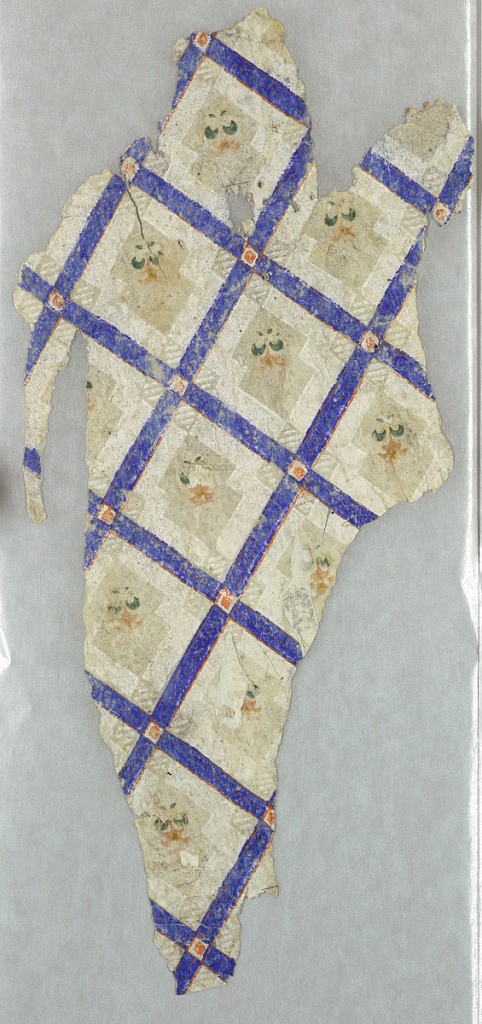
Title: Sidewall - fragment
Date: ca. 1840
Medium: Block-printed
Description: Lonzenge pattern of blue with red dots at points of intersection, enclosing white geometrical pattern and floral spray.